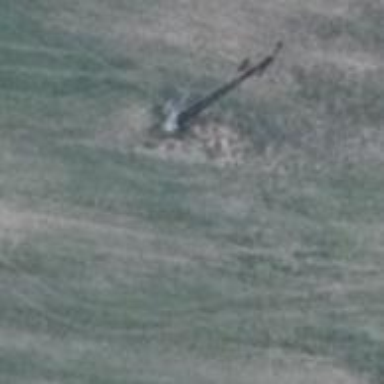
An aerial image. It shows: Power pole.